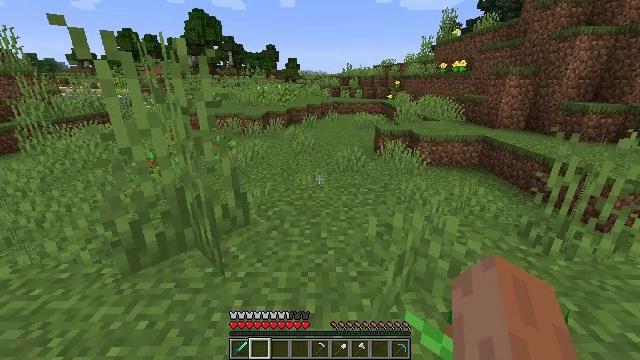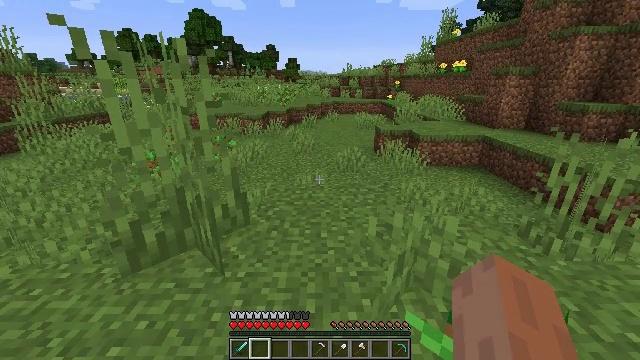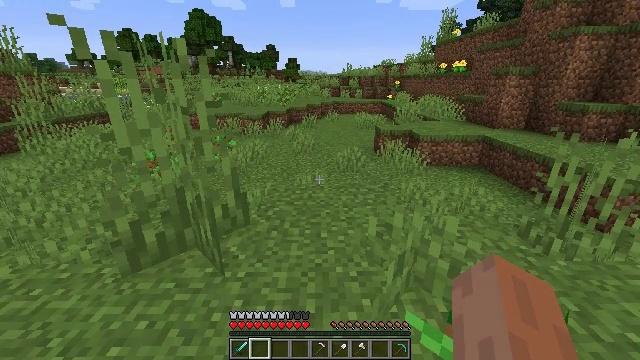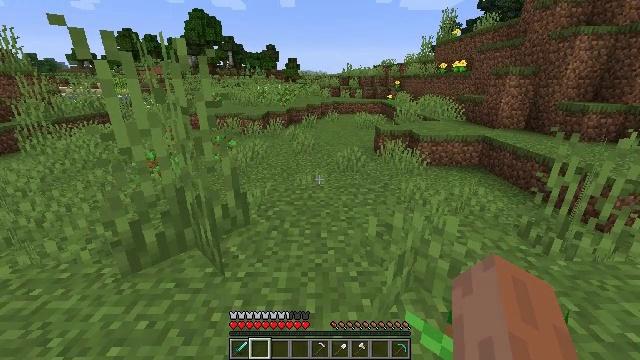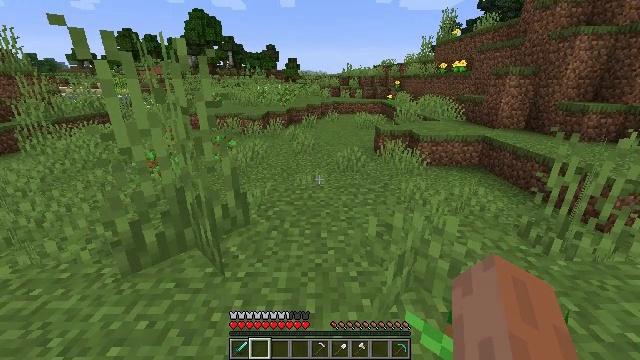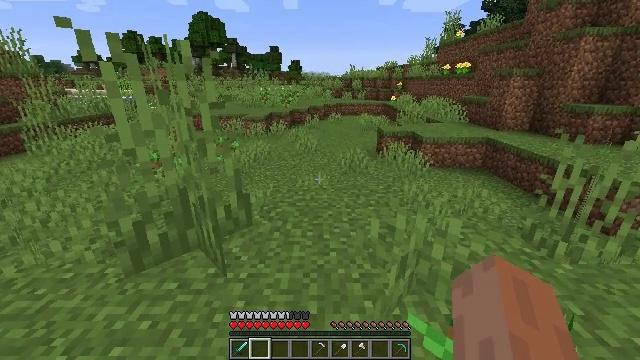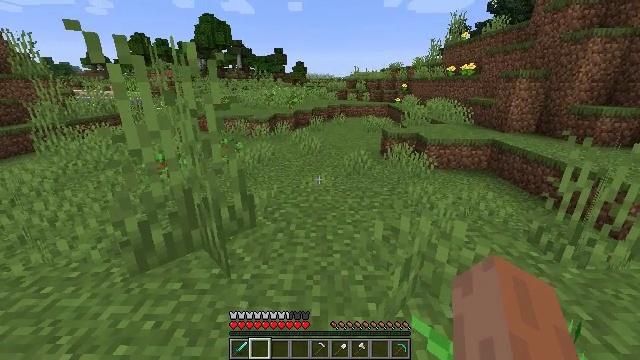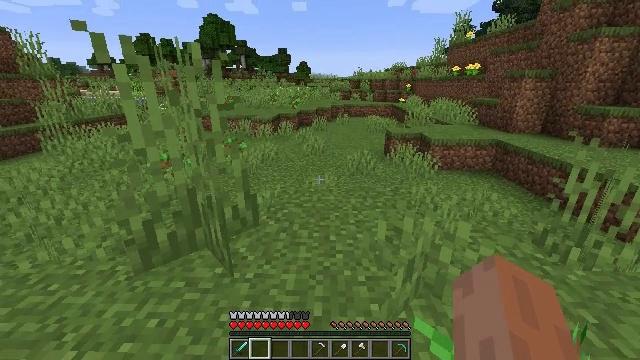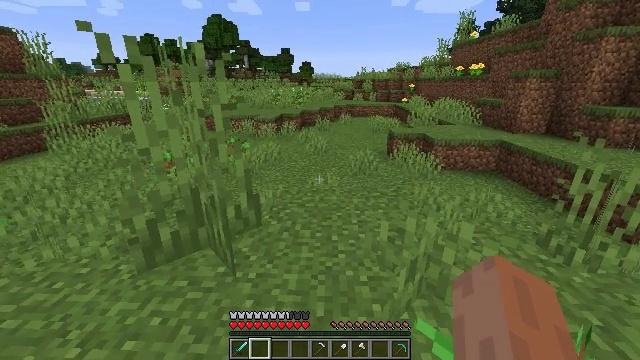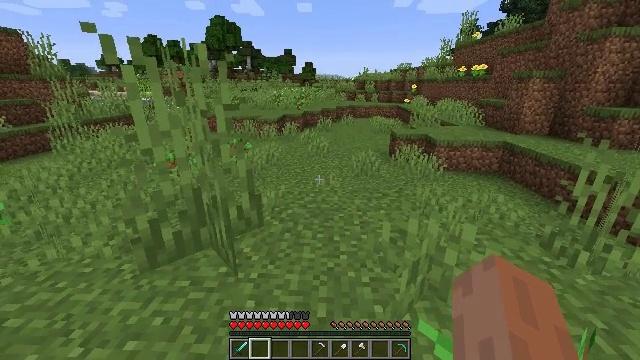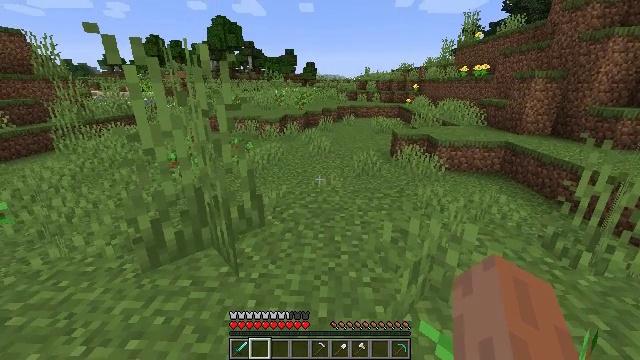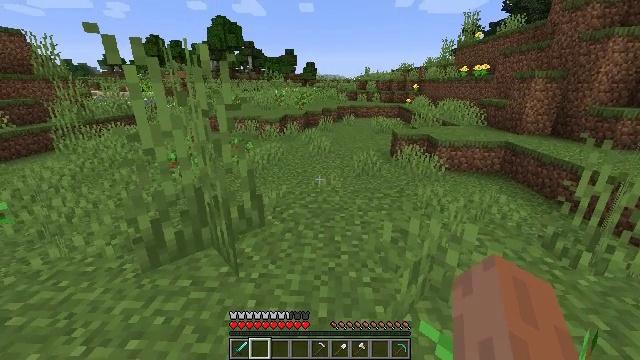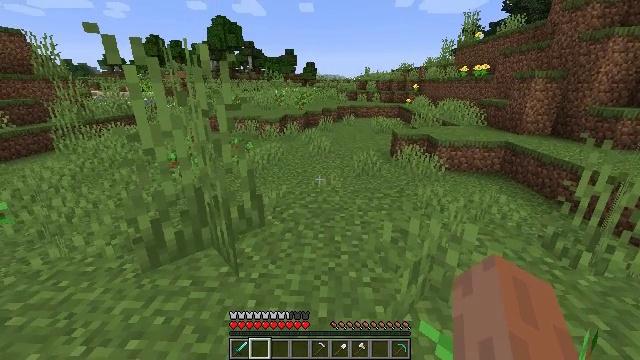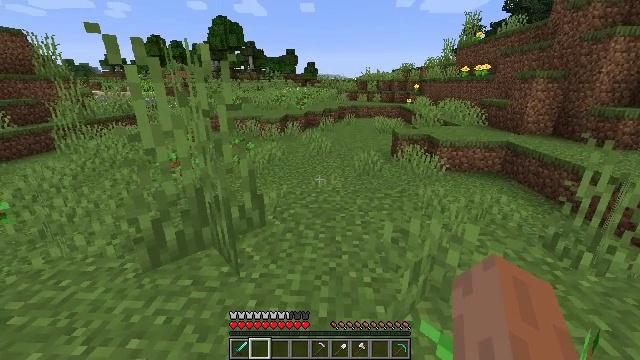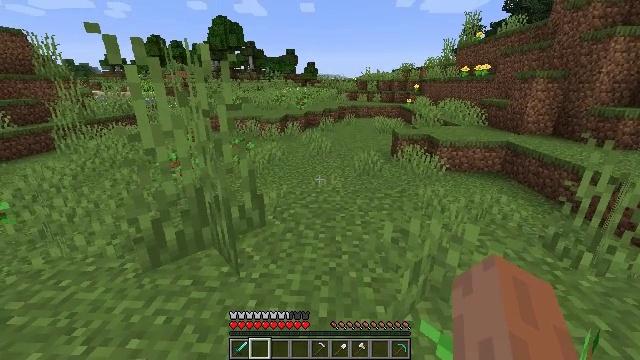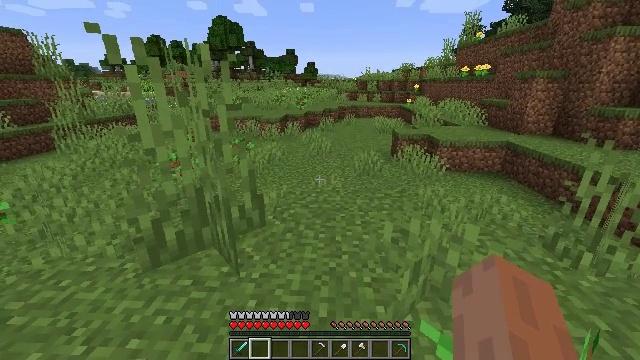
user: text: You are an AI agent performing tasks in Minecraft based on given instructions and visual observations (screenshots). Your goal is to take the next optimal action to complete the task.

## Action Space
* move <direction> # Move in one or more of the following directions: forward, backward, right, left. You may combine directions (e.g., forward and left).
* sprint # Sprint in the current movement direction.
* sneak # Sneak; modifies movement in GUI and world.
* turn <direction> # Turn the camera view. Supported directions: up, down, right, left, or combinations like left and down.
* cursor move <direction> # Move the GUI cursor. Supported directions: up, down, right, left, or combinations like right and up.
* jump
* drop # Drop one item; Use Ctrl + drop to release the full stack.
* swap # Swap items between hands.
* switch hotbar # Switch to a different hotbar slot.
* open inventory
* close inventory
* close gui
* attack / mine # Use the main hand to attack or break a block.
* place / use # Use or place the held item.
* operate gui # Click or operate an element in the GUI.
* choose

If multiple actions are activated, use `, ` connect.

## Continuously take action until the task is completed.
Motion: motion action
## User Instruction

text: Hunt a cod.
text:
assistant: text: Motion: no_op
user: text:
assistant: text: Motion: no_op
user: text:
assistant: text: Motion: no_op
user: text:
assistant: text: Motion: no_op
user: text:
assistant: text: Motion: no_op
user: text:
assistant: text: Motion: no_op
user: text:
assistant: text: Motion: no_op
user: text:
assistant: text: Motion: no_op
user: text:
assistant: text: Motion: no_op
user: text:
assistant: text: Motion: no_op
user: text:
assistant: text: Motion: no_op
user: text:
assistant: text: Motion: no_op
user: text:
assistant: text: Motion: no_op
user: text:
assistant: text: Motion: no_op
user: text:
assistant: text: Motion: no_op
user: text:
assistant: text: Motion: no_op
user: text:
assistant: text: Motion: no_op
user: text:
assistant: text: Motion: no_op
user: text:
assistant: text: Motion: no_op
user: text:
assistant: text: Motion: no_op
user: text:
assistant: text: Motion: turn left
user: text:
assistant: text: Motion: turn left
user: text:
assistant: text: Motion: no_op
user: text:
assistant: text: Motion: move forward
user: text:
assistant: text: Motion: move forward
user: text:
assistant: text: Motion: move forward
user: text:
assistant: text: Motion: no_op
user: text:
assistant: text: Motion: no_op
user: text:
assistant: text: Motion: move forward
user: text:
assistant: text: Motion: move forward